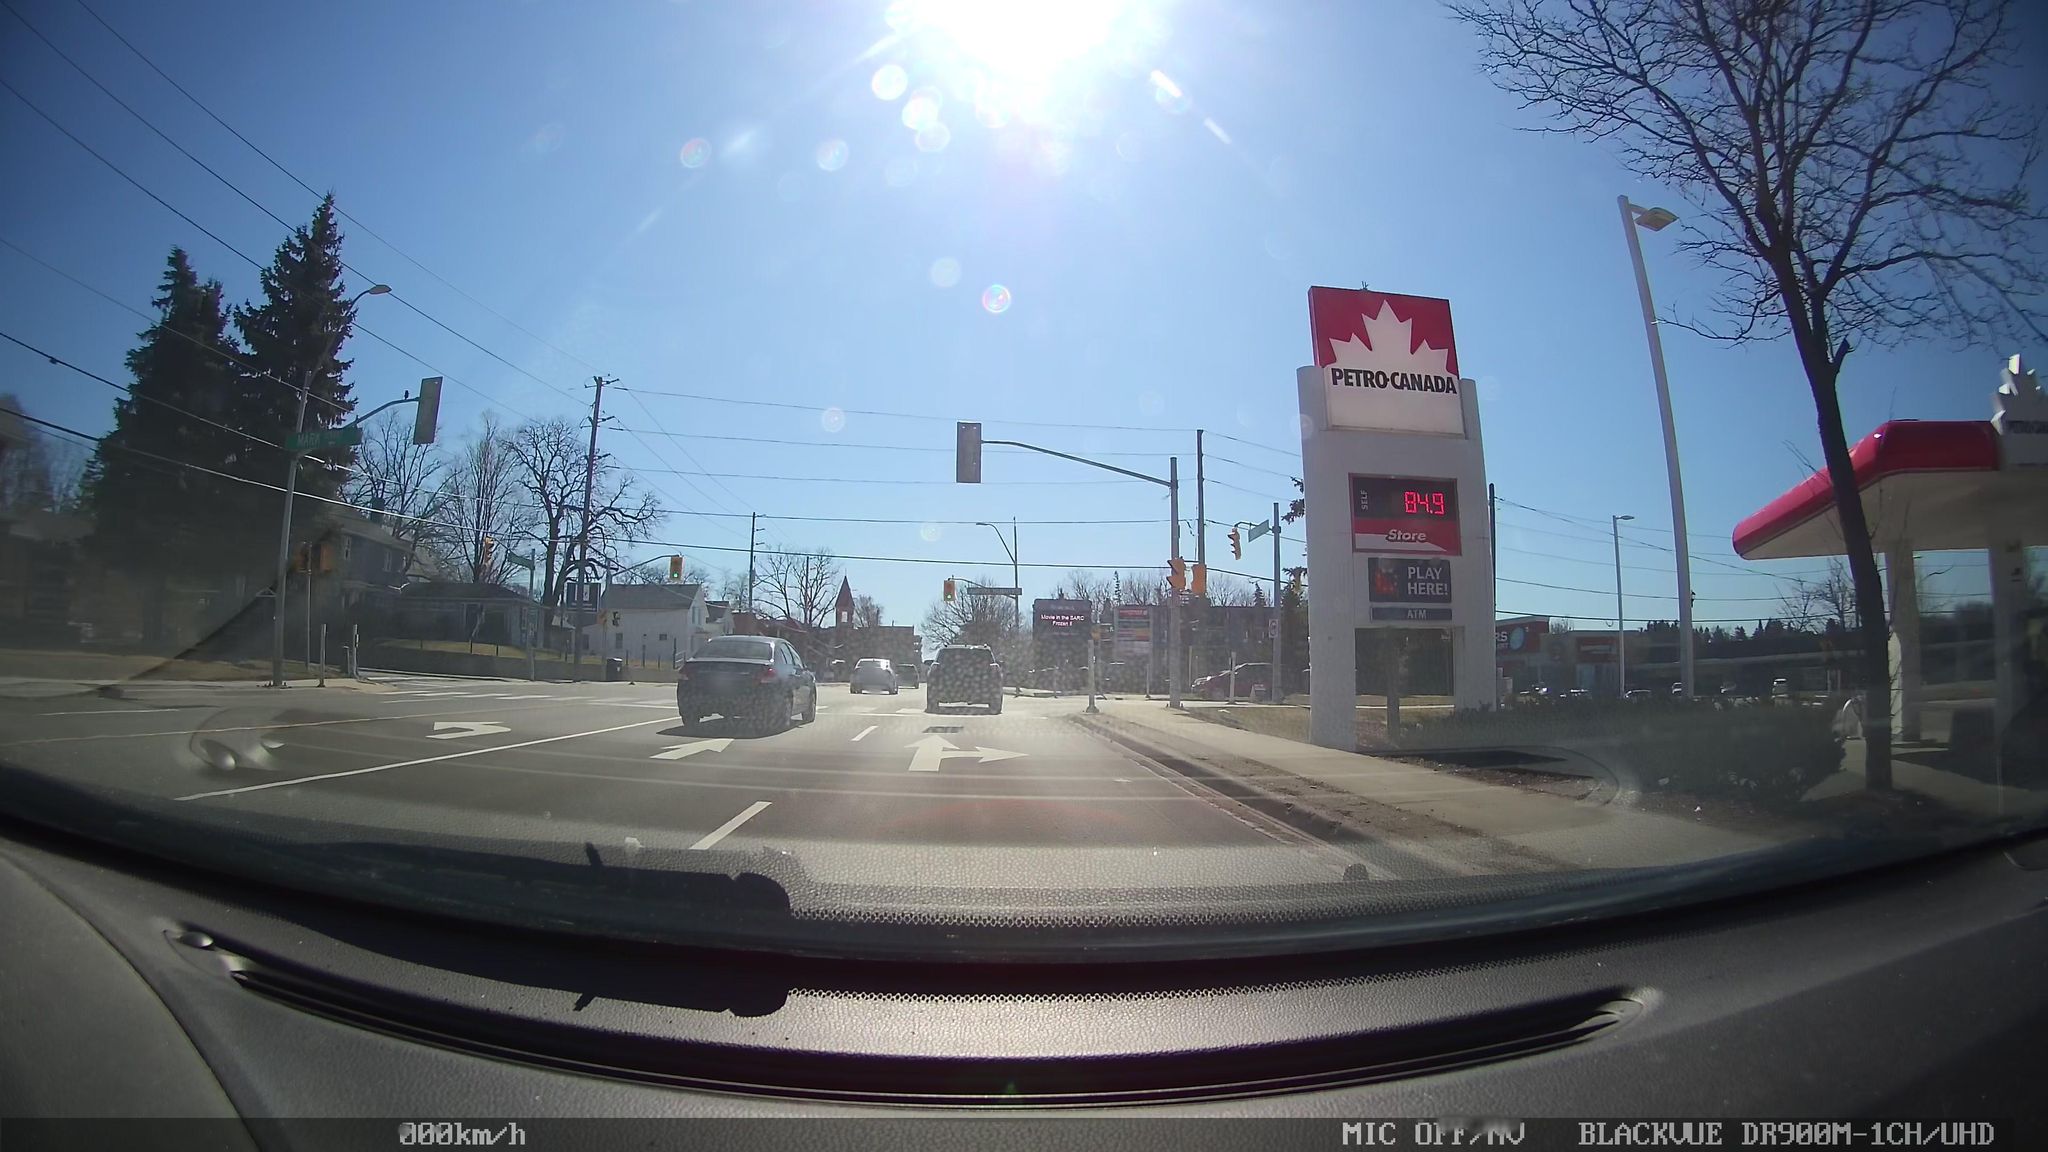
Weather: clear
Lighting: day
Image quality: good
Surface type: driving surface
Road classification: footway
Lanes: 4
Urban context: urban centre
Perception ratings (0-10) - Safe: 2.52, Lively: 6.32, Beautiful: 2.16, Boring: 3.95, Depressing: 3.7, Wealthy: 1.43